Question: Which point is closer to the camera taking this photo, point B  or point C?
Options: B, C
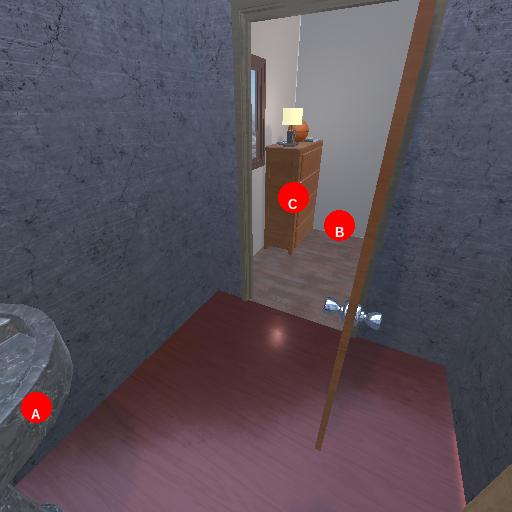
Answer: B